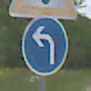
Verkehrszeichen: VorgeschriebeneFahrtrichtungLinks
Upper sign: Lichtzeichenanlage
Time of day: Midday
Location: Outdoor (RoadRail)
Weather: PartlyCloudy
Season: NotSpecified
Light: Natural